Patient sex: F
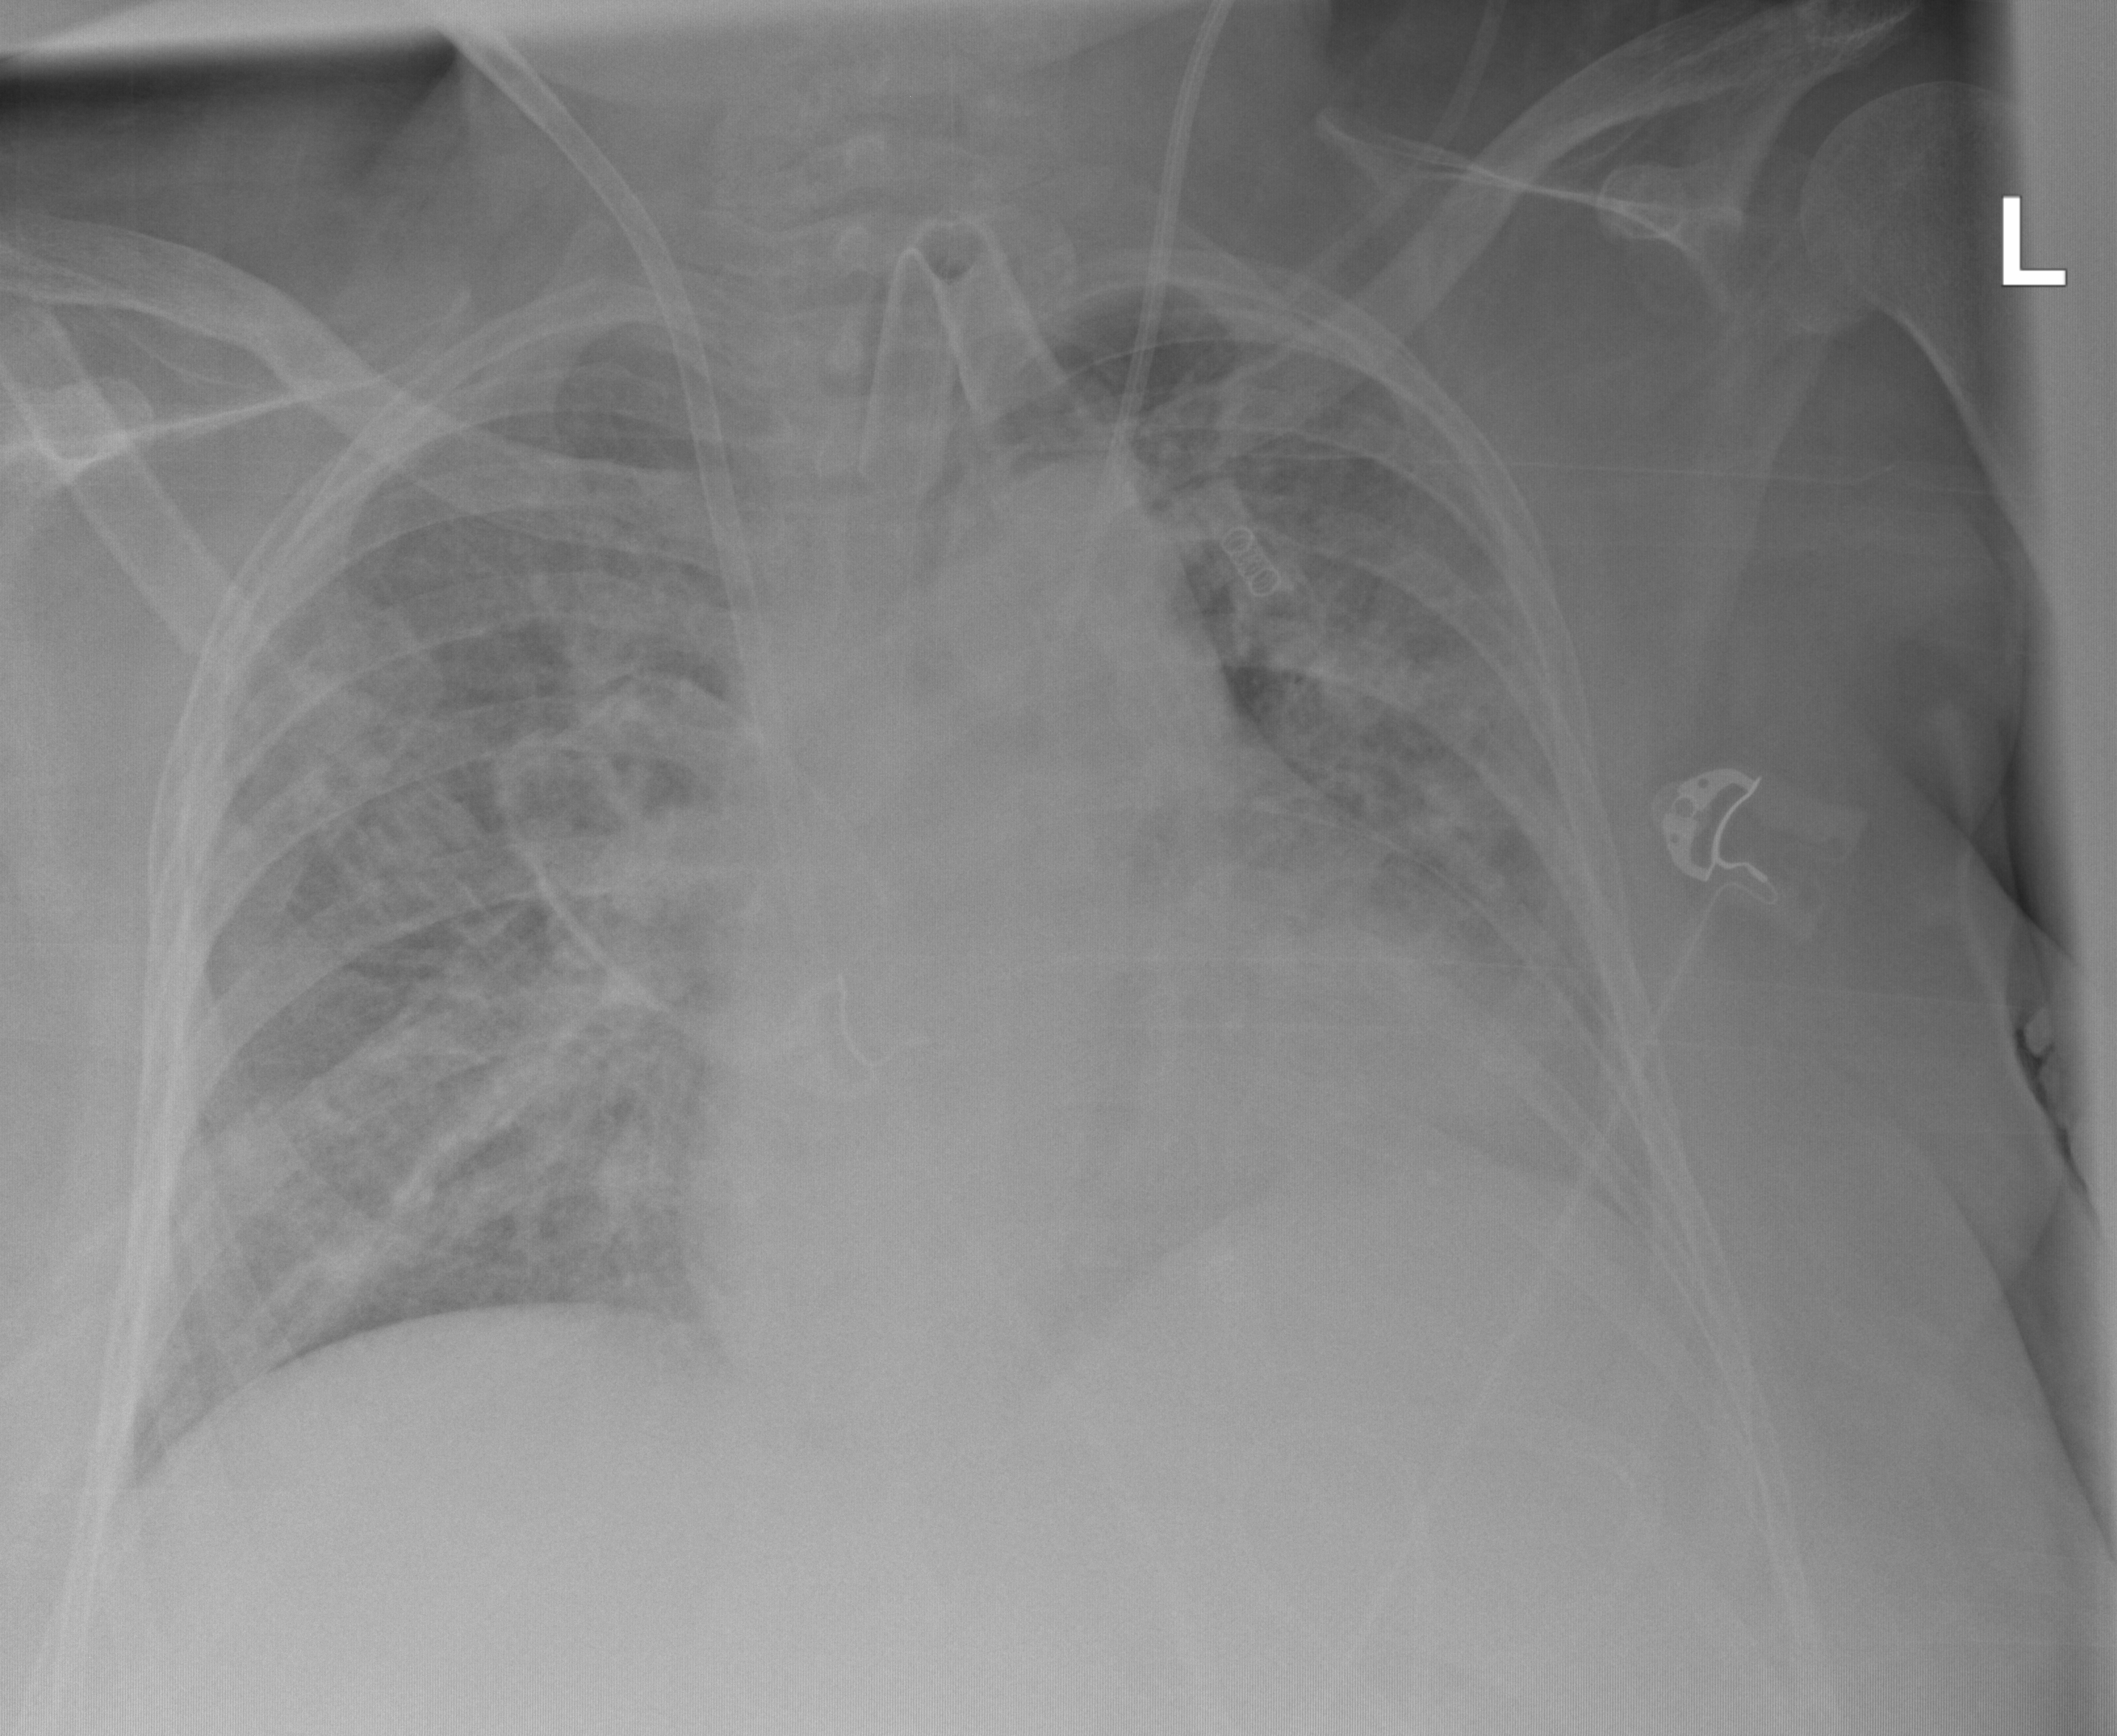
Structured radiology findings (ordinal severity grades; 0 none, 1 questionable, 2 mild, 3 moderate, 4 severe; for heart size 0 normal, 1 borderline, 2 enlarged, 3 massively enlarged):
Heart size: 2
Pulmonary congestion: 3
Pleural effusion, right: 0
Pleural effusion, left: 0
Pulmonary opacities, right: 3
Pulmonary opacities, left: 3
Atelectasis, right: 2
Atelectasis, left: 2